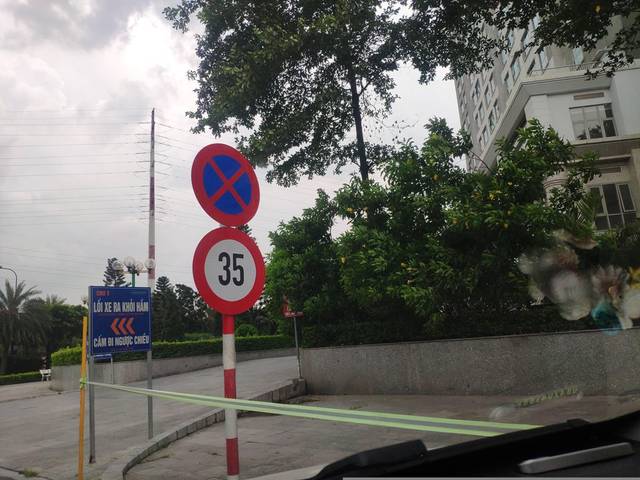
Region: Vietnam
Coordinates: 21.086, 105.788